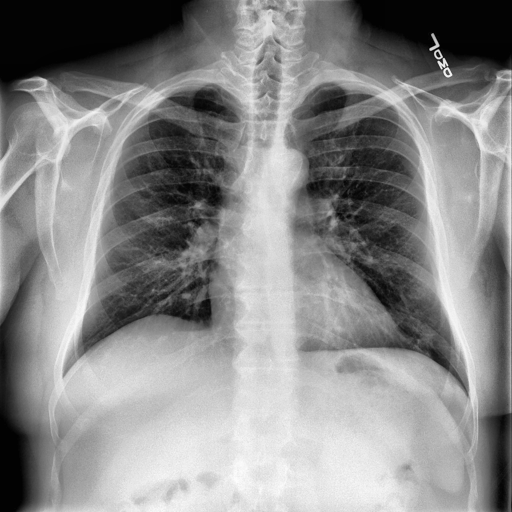
Finding: NORMAL